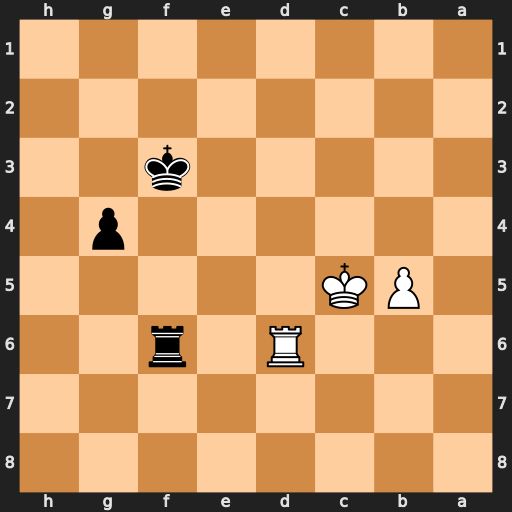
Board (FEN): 8/8/3R1r2/1PK5/6p1/5k2/8/8
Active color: b
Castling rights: -
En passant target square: -
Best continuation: Rxd6 Kxd6 g3 b6 g2 Kc7 g1=Q